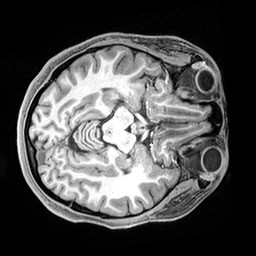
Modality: T1w
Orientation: axial
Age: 21
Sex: female
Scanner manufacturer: siemens
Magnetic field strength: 3 T
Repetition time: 2.4 s
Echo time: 0.00217 s